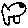
Label: fish